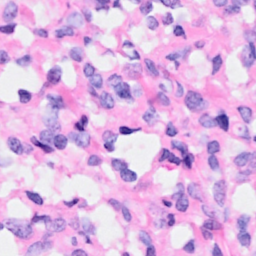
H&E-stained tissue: Breast